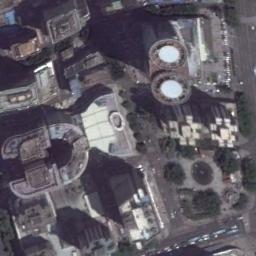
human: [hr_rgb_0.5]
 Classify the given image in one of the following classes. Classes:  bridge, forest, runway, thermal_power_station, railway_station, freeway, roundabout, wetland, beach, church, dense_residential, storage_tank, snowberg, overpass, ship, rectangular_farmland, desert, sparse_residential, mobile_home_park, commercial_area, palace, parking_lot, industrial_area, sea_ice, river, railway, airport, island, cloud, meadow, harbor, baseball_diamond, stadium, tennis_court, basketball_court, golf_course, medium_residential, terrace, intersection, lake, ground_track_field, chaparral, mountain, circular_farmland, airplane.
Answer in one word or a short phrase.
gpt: commercial_area